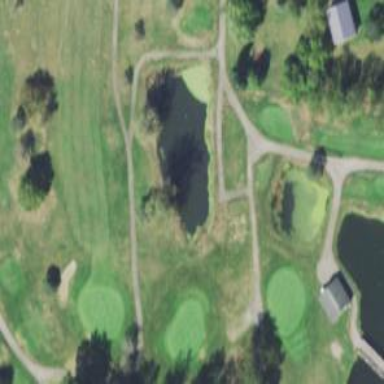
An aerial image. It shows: Path designed for golf carts.